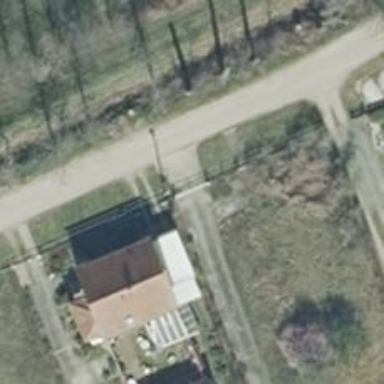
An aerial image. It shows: Driveway leading to service road.